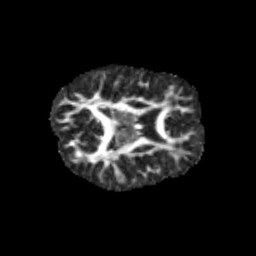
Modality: FA
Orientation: axial
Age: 10
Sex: male
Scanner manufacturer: siemens
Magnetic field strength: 3 T
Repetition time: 3.8 s
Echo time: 0.07 s